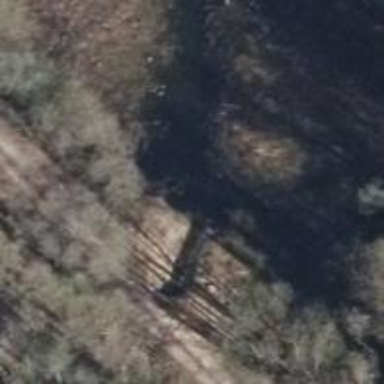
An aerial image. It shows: Culvert tunnel.